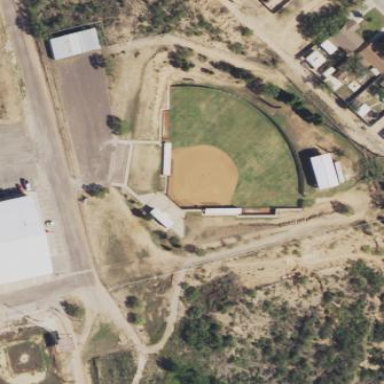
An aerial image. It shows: Softball pitch for leisure sports.